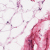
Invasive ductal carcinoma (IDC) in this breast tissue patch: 0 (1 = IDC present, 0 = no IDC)